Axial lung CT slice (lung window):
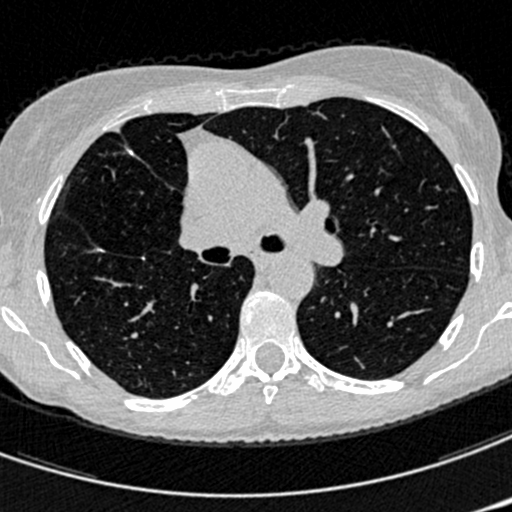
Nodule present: no